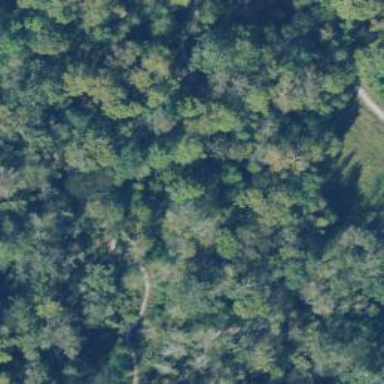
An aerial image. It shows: Path with excellent visibility for trail.